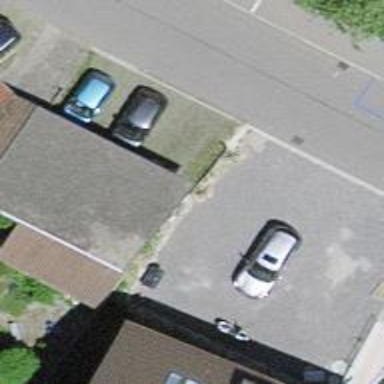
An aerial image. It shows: View of roof of building.